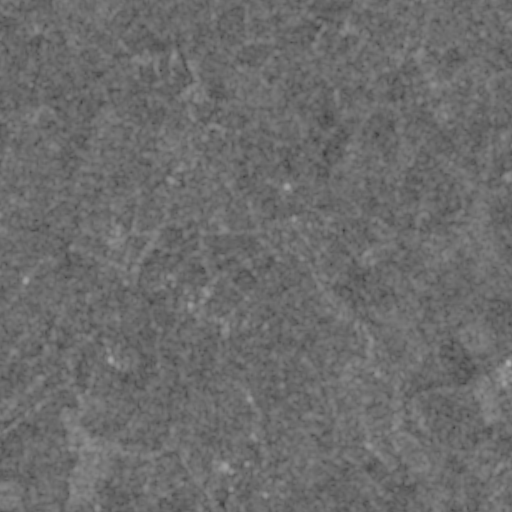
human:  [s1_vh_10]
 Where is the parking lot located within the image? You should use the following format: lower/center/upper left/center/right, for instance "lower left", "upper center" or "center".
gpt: The parking lot is located in the center of the image.
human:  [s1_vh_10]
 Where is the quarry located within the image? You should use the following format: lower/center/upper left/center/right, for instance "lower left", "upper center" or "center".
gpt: The quarry is located in the center right of the image.
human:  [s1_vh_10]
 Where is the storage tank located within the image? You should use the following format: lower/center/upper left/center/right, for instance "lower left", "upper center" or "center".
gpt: The storage tank is located in the lower right of the image.
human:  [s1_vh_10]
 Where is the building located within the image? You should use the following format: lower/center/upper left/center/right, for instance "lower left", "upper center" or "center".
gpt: There is no building in the image.

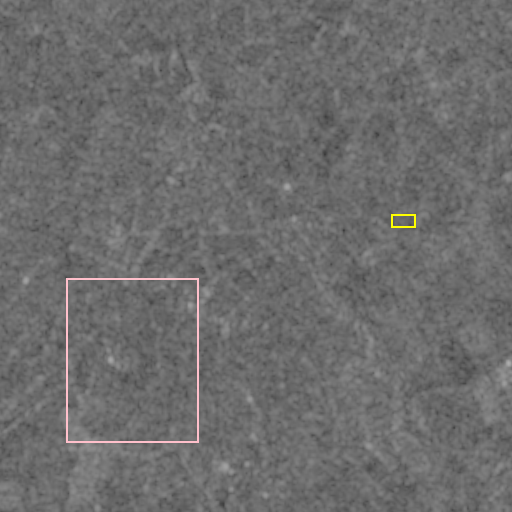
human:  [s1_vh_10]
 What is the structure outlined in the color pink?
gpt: The structure outlined in pink is a crop field.
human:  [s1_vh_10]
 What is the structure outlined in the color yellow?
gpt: The structure outlined in yellow is a park.
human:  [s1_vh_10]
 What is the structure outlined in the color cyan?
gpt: There is no cyan outline.